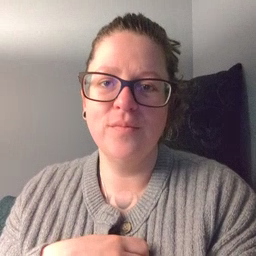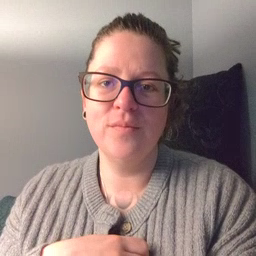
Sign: clown